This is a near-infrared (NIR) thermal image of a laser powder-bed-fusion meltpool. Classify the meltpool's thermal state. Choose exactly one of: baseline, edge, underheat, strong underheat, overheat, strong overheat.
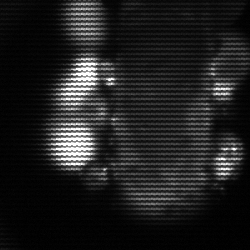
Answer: strong underheat